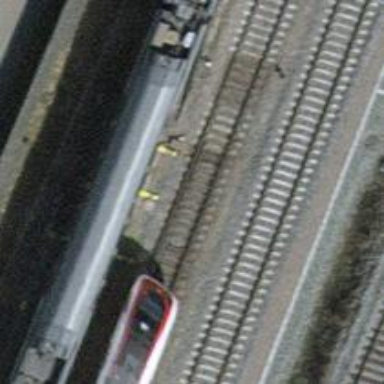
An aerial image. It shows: Railway with electrified contact lines.